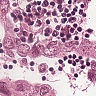
Metastatic tissue present: yes